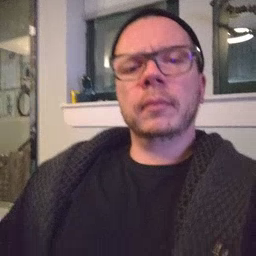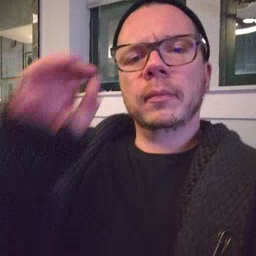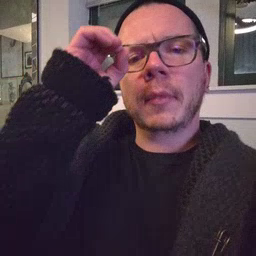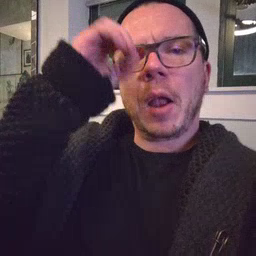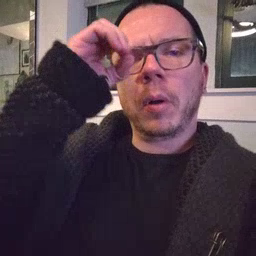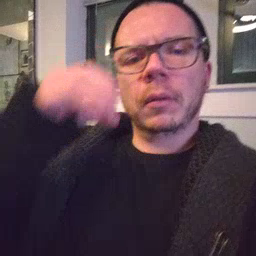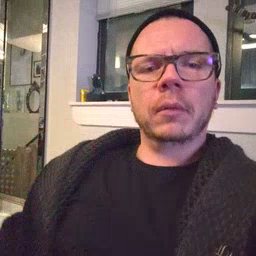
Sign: owl